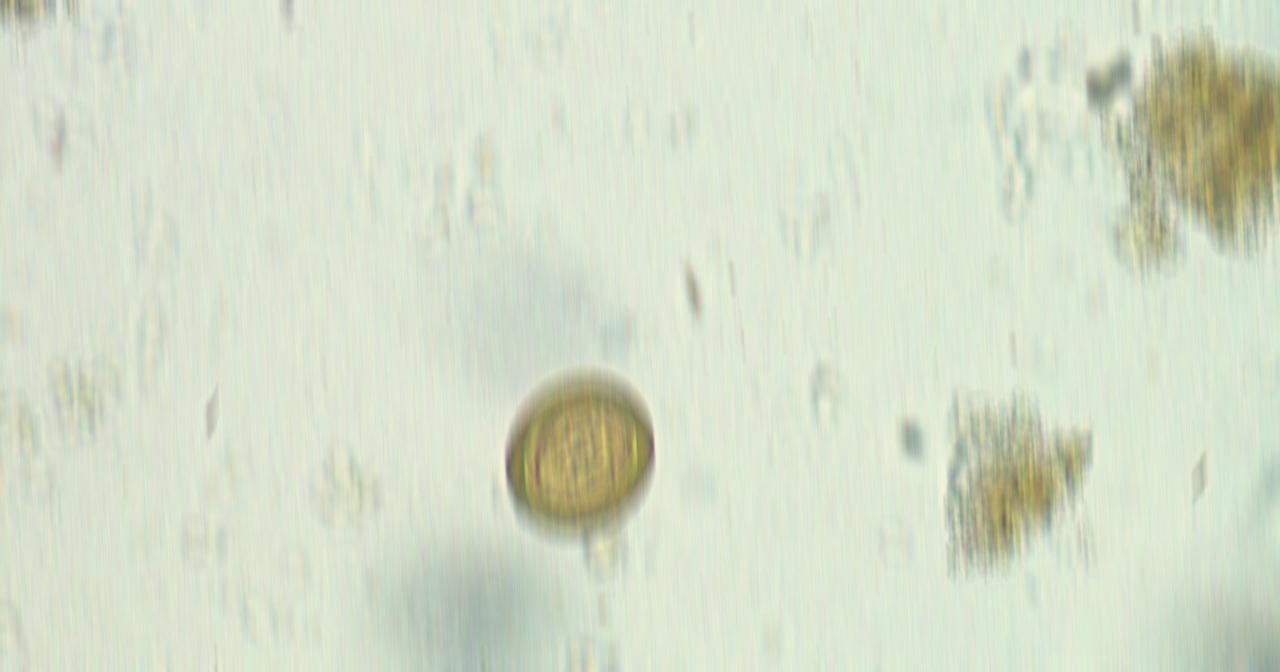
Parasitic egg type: Taenia spp. egg